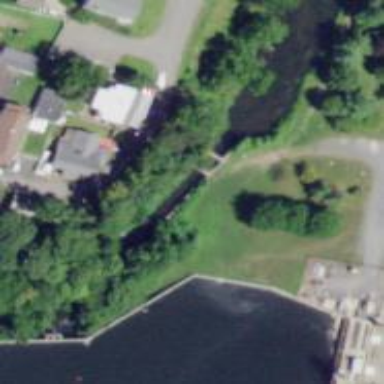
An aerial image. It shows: Canal.